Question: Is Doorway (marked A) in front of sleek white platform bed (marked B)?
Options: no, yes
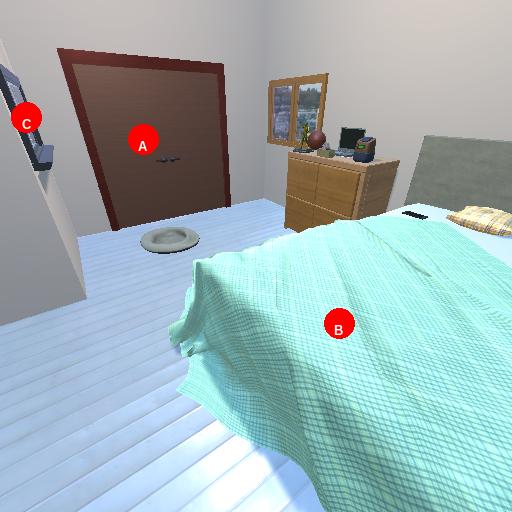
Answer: no